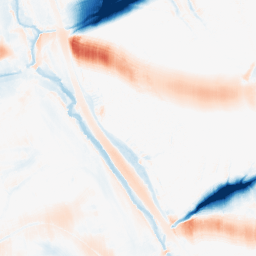
Category: morphological
Decomposition family: morphological_ellipse
Decomposition parameters: operation: average
width: 50
height: 20
Upsampling method: bicubic
Upsampling parameters: scale: 8
Upsampling scale: 8